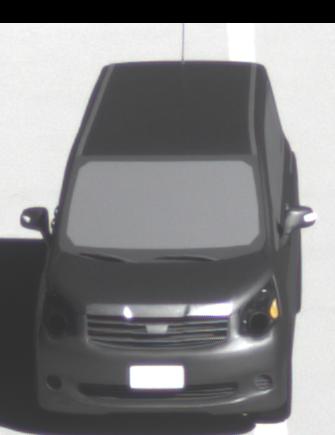
Make: Toyota
Model: Noah
Detailed model: Voxy R70G
Model produced from: 2007
Model produced until: 2013
Doors: 5
Color: gray
Road condition: dry road
Daytime: midday
Contrast: high contrast